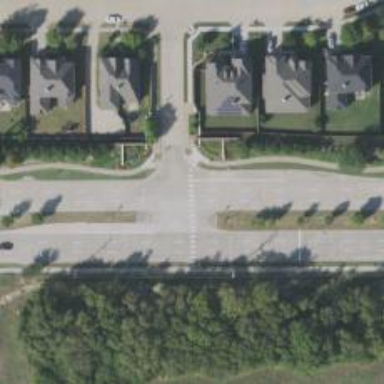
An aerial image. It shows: Primary highway with separate sidewalk.